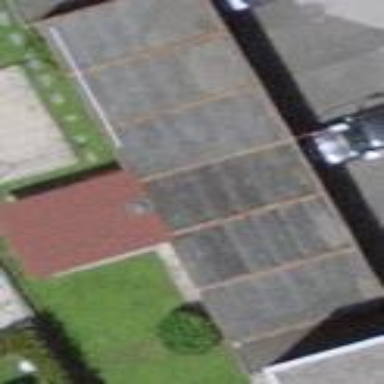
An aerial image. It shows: Garage.